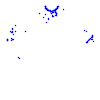
Particle: proton